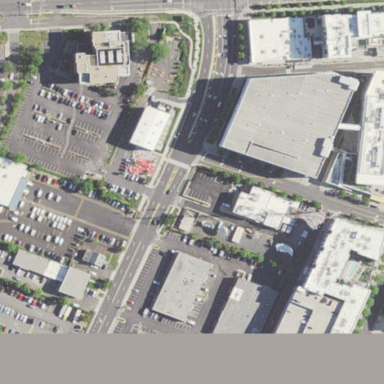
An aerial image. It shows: Commercial area.